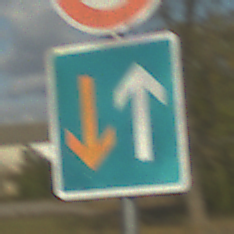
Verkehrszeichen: VorrangVorGegenverkehr
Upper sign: Geschwindigkeit50
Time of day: MorningAfternoon
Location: Outdoor (RoadRail)
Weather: PartlyCloudy
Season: NotSpecified
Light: Natural